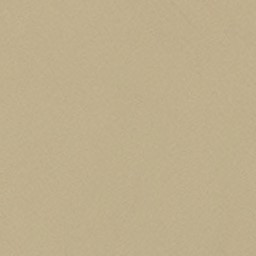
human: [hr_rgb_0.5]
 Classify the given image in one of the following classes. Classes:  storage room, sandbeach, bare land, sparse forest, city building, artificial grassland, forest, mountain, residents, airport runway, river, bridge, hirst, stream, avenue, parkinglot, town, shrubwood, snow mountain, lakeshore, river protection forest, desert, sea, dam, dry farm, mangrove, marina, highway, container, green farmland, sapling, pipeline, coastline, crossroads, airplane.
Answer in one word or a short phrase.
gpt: desert